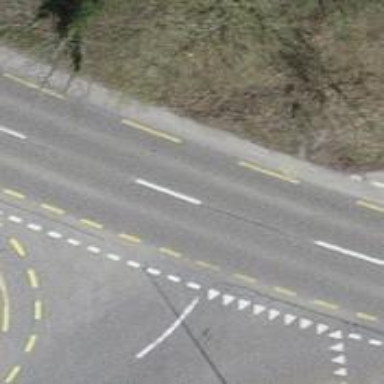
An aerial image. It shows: Tertiary road with asphalt surface and cycle lane.